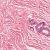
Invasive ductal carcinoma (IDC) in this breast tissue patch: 0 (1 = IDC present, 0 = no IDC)